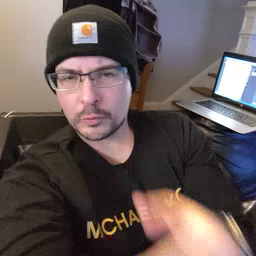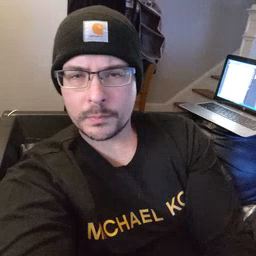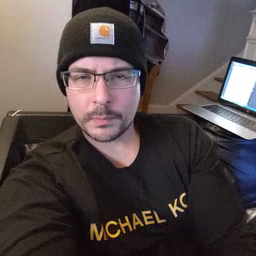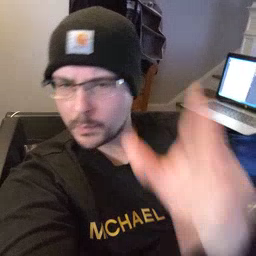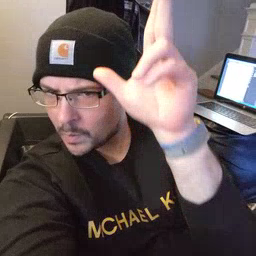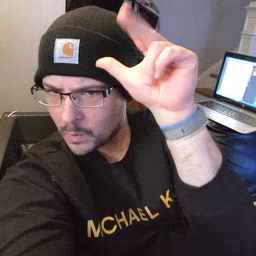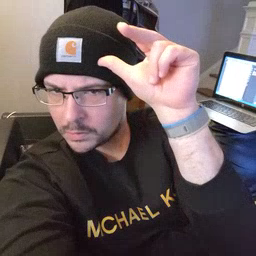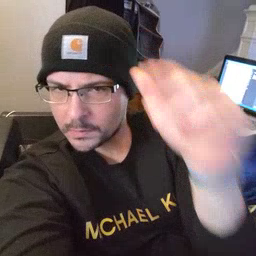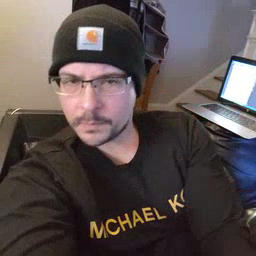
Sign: horse